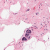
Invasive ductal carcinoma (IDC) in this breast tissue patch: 0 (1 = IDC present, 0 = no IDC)